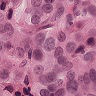
Metastatic tissue present: yes